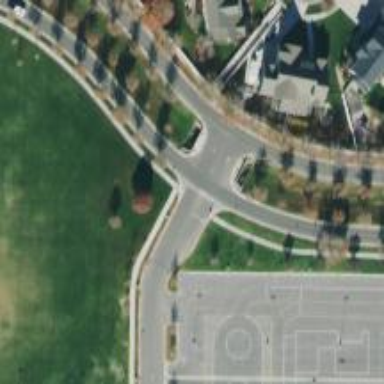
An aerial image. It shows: Unmarked road crossing.